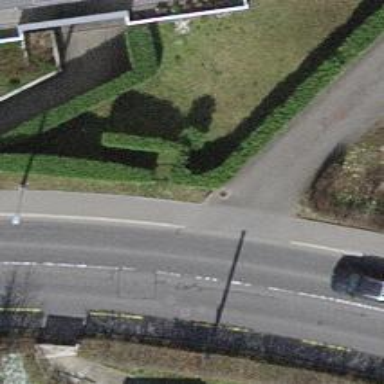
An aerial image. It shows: Hedge barrier.